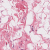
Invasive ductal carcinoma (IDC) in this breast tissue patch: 0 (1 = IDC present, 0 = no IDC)